Interaction volume radius: 10 \u00c5
Interaction volume height: 10 \u00c5
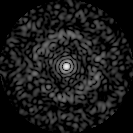
Disorder parameter: 0.8428